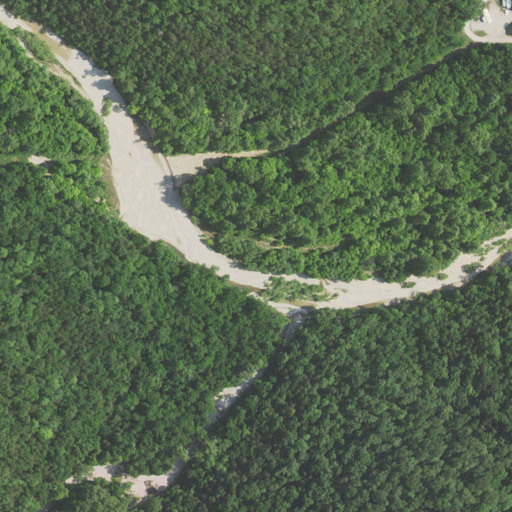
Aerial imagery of valley in Missouri named Seligman Hollow containing deciduous forest, pasture, woody wetlands, mixed forest, open development, and low intensity development